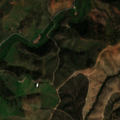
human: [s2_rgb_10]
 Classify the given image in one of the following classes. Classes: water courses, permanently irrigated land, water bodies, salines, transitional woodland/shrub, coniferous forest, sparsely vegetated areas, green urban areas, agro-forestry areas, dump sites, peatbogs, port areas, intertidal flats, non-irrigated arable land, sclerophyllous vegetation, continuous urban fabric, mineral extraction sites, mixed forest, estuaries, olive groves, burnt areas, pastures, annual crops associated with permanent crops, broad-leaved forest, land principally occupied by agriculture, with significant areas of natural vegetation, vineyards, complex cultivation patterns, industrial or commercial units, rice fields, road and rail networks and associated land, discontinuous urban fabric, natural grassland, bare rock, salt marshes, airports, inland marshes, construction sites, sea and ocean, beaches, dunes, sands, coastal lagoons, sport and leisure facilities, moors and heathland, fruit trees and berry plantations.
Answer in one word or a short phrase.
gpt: non-irrigated arable land, complex cultivation patterns, land principally occupied by agriculture, with significant areas of natural vegetation, agro-forestry areas, broad-leaved forest, transitional woodland/shrub